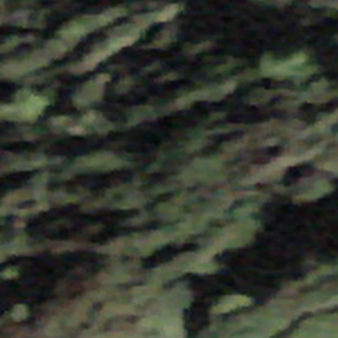
Label: other